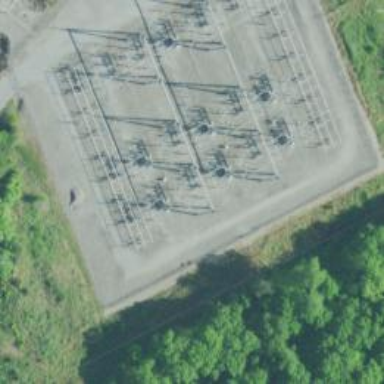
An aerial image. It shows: Switch used for power control.